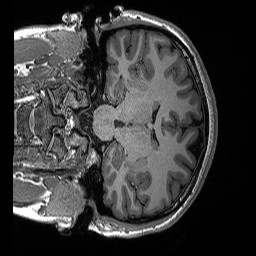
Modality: T1w
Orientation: coronal
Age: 19
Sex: female